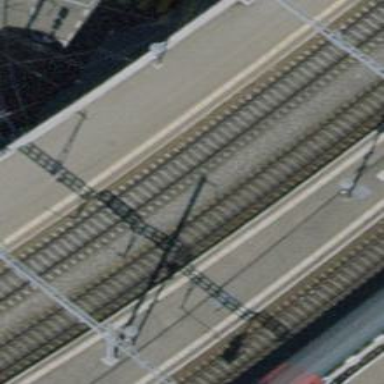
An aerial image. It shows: Single-track railway bridge with contact lines for electrification.